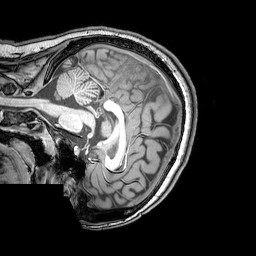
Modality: T1w
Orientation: sagittal
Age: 22
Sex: female
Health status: healthy
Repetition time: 0.081 s
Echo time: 0.037 s